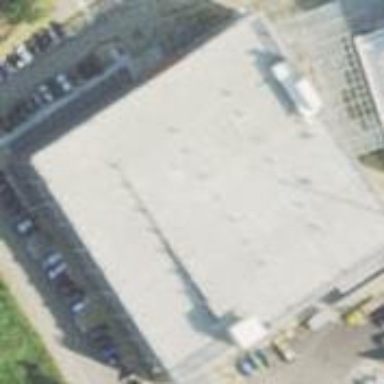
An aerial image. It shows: Multi-storey parking building.